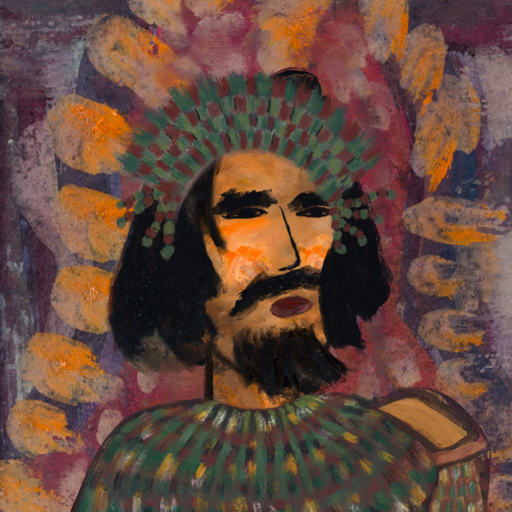
Background: Doll, Head And Neck Side: Gypsy_Queen, Face Side: Mosgoul, Bust: After_Raid, Hair Side: Mosgoul, Head Accessory: After_Raid_Crown, Second Necklace: Blank, Necklace: Blank, Baby: Blank